Question: I put together a simple test using the example from the <URL>:
In page header:
'''
<script src="http://crypto-js.googlecode.com/svn/tags/3.1.2/build/rollups/aes.js"></script>
'''
In a Javascript function:
'''
var encrypted = CryptoJS.AES.encrypt("Message", "Secret Passphrase");
var decrypted = CryptoJS.AES.decrypt(encrypted, "Secret Passphrase");
alert('encrypted: '+encrypted+' decrypted: '+decrypted);
'''
but the output is:
'''
encrypted: U2FsdGVkX19hsNqFBS5xcUoVBCu/hPHepEwZchqnUVU=
decrypted: 4d657373616765
'''

What am I missing?
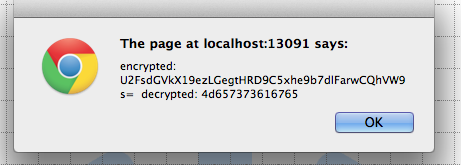
Answer: '''
decrypted.toString(CryptoJS.enc.Utf8) // "Message"
'''
See <URL>
> The hash you get back isn't a string yet. It's a object. When you use a WordArray object in a string context, it's automatically converted to a string.You can convert a WordArray object to by explicitly calling the method and passing an .